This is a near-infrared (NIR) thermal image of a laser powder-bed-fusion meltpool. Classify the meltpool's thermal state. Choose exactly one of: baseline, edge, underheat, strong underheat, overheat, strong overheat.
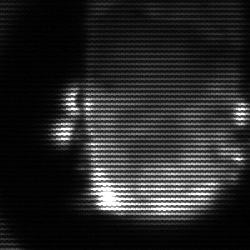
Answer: baseline